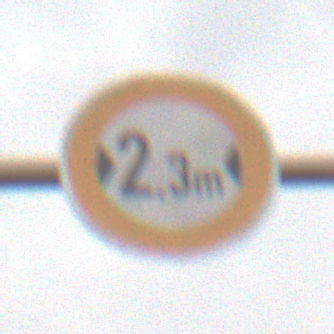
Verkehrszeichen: TatsaechlicheBreite2Komma3
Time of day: MorningAfternoon
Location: Outdoor (Nature)
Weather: Overcast
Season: NotSpecified
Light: Natural